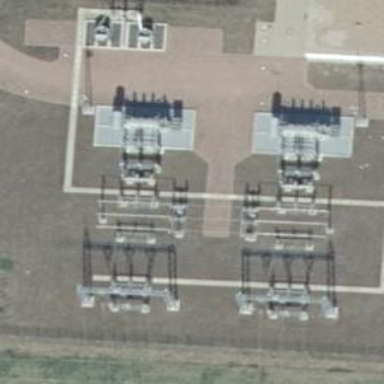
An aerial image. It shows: Switch used for power control.